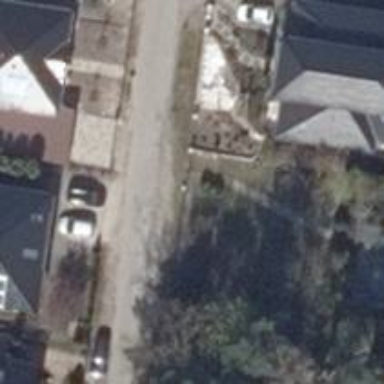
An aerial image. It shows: Driveway leading to service road.